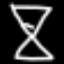
Label: hourglass